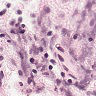
Metastatic tissue present: no